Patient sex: F
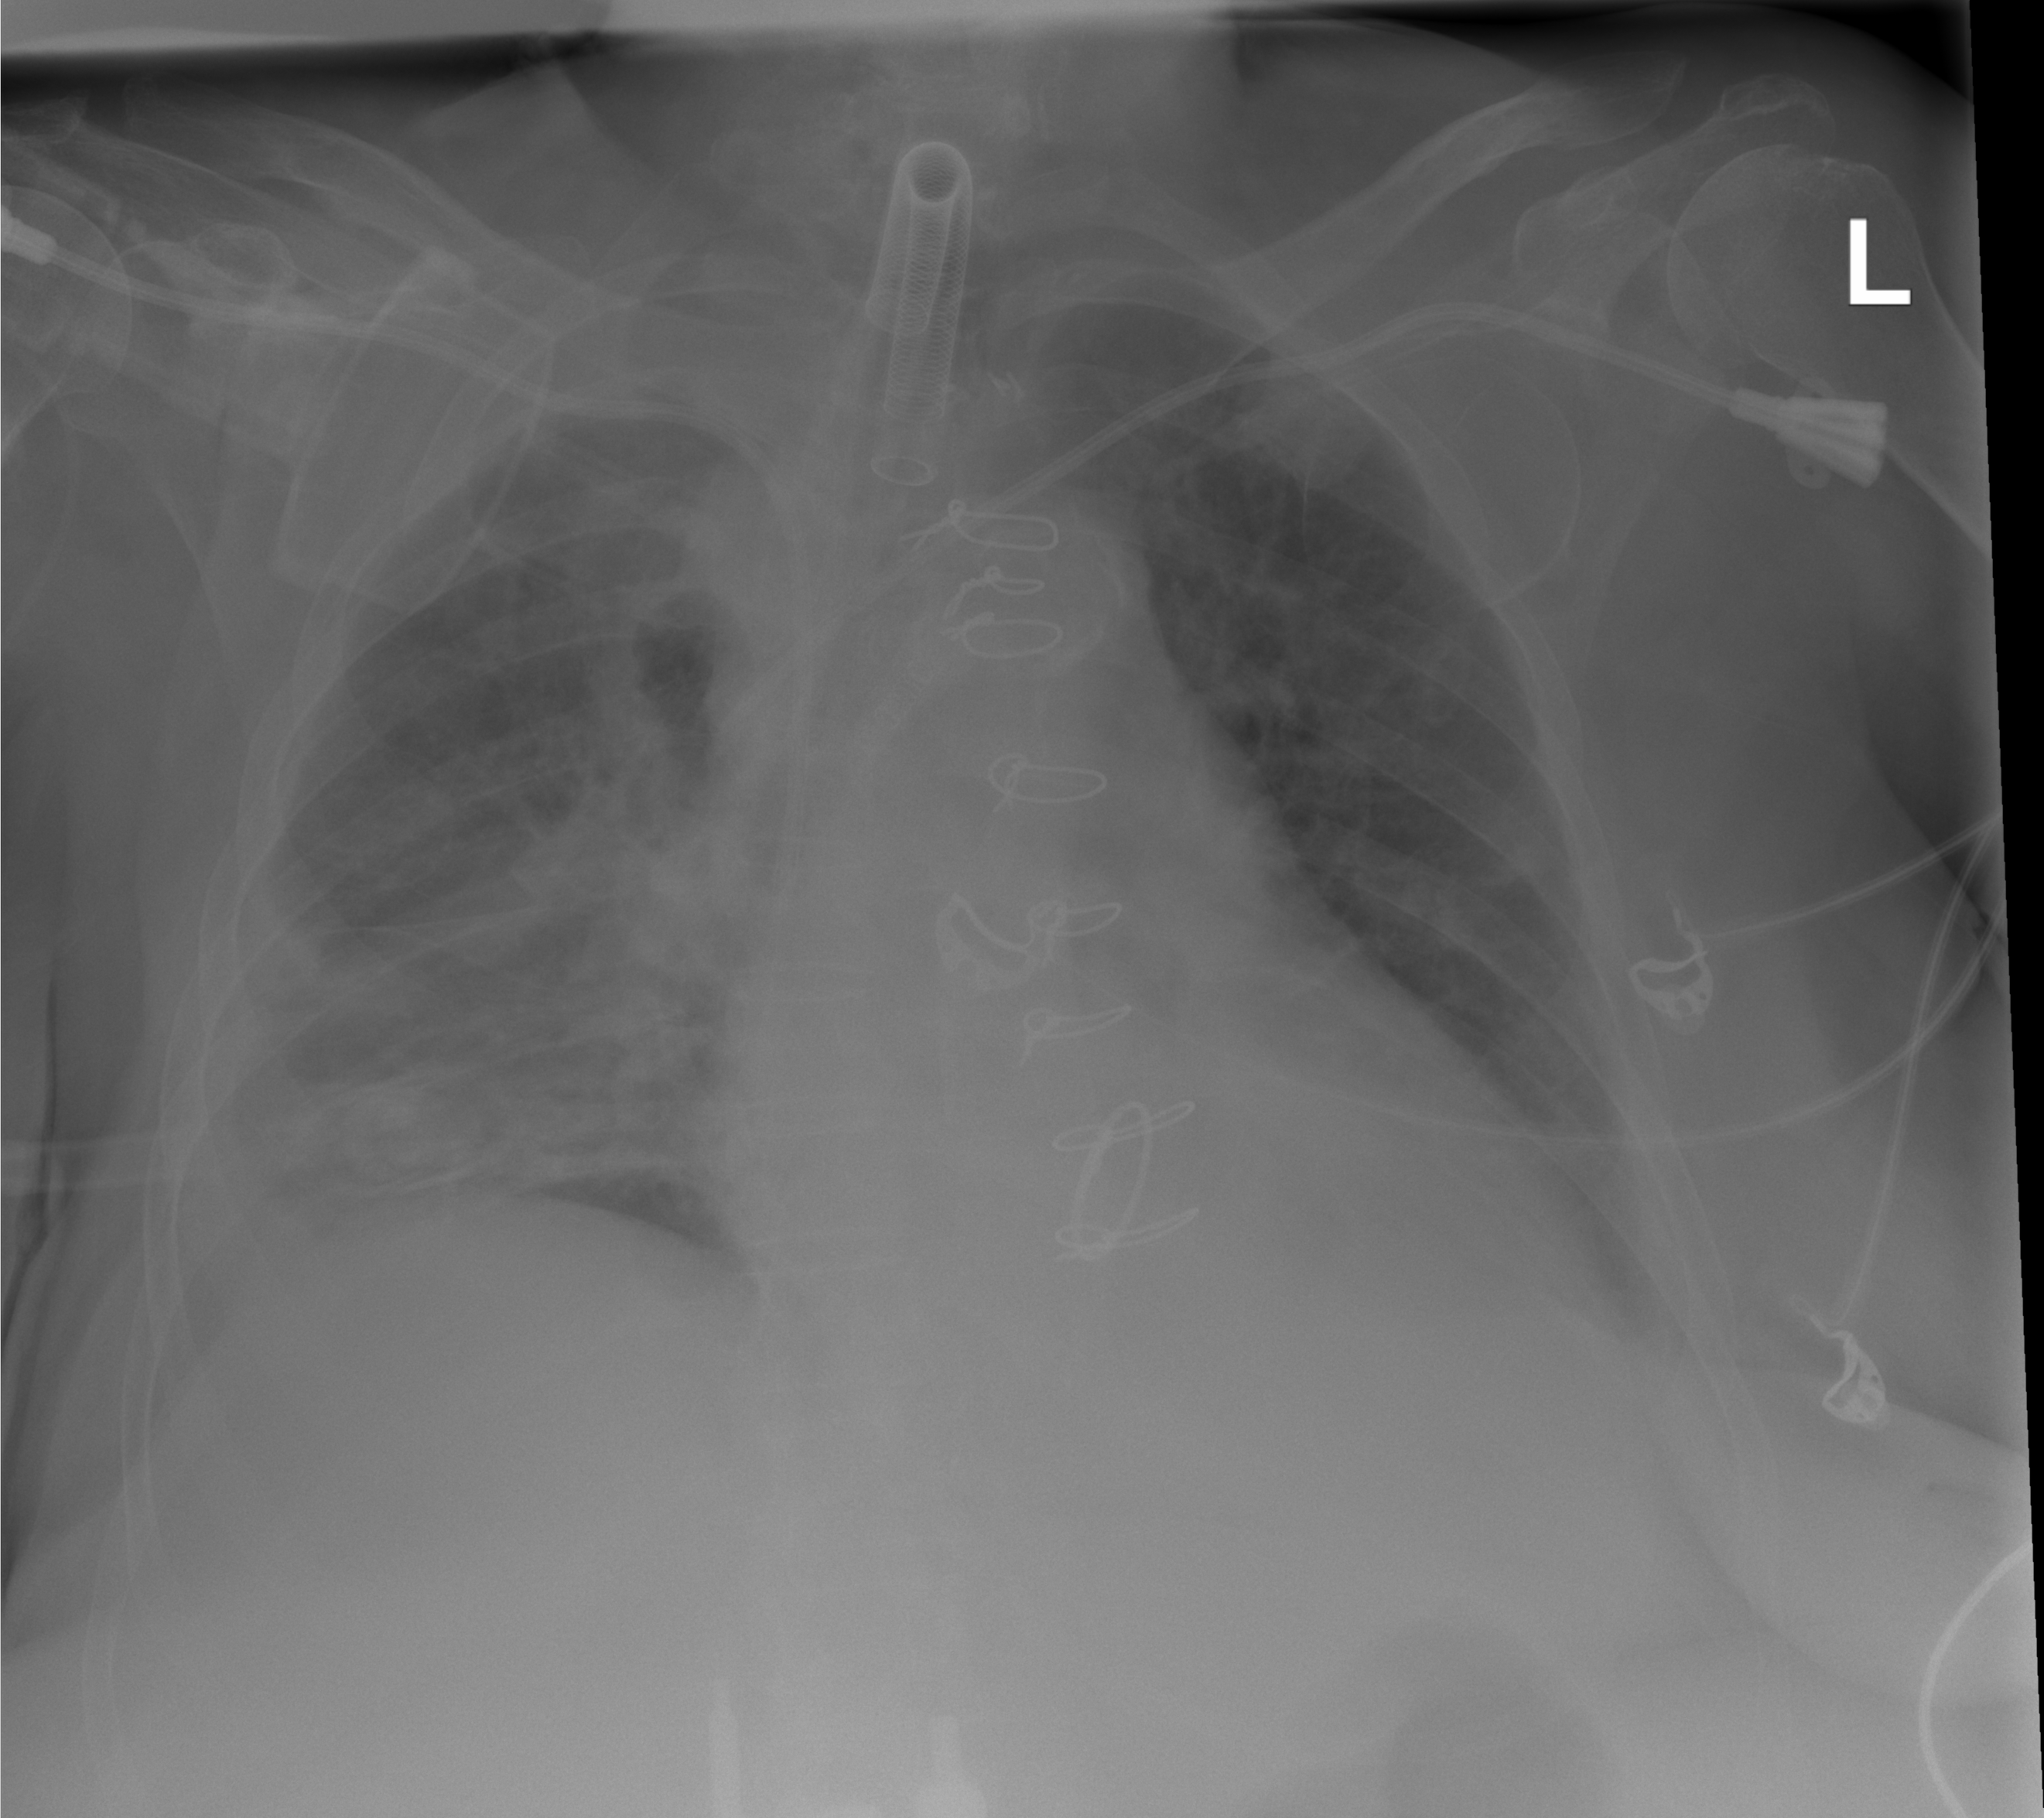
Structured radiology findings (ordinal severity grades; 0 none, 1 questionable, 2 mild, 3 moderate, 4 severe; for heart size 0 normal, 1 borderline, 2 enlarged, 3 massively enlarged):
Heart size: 2
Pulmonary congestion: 2
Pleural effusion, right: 2
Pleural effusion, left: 1
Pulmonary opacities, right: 3
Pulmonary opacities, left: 0
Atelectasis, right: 2
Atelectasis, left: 1